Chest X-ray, AP view. Patient: 54 years old, sex F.
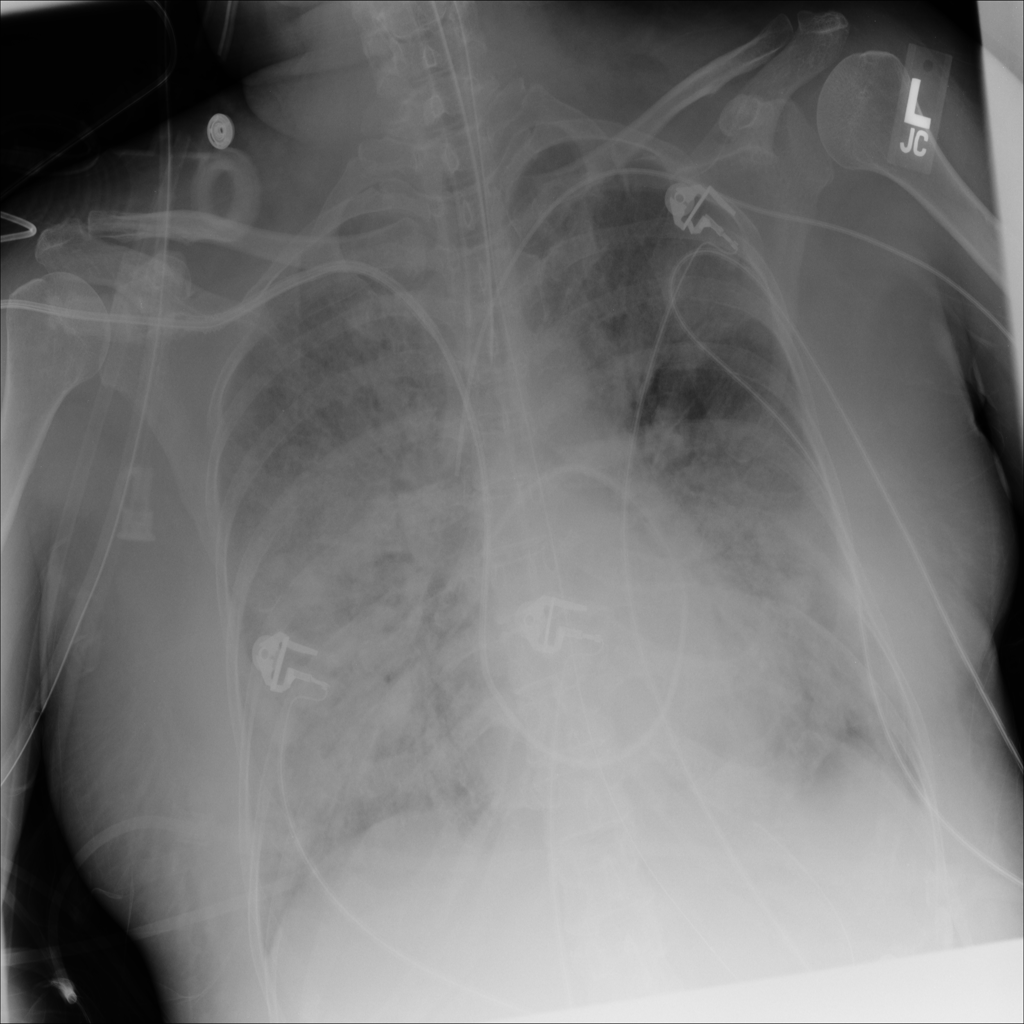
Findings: Edema, Infiltration